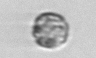
Label: coccolithophorid